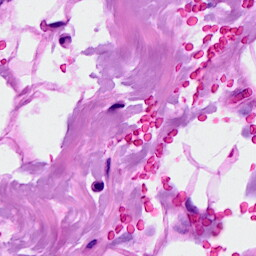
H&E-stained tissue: Breast